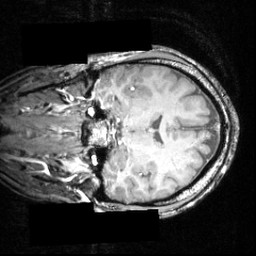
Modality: T1w
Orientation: coronal
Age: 22
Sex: male
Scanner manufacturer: siemens
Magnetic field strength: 3.951 T
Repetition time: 2.5 s
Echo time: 0.00393 s